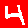
Digit: 4